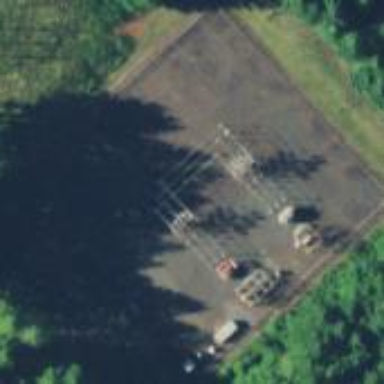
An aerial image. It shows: Outdoor distribution power substation.